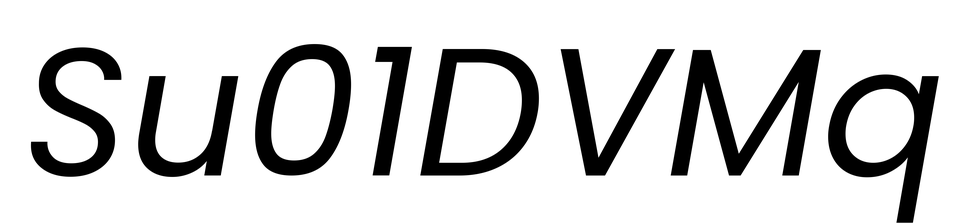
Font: Poppins-Italic